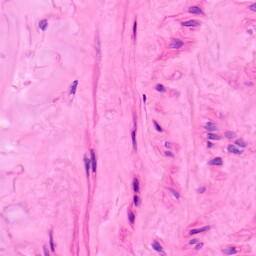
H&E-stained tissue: Lung